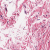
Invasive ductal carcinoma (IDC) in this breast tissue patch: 0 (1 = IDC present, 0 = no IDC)